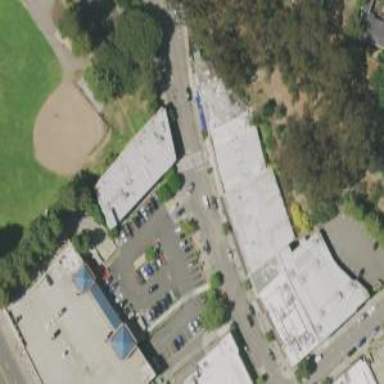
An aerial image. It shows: Healthcare clinic.